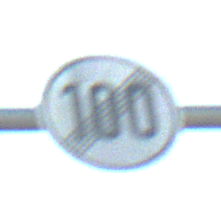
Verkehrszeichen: EndeGeschwindigkeit100
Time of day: SunriseSunset
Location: Outdoor (RoadRail)
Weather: Clear
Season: NotSpecified
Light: Natural